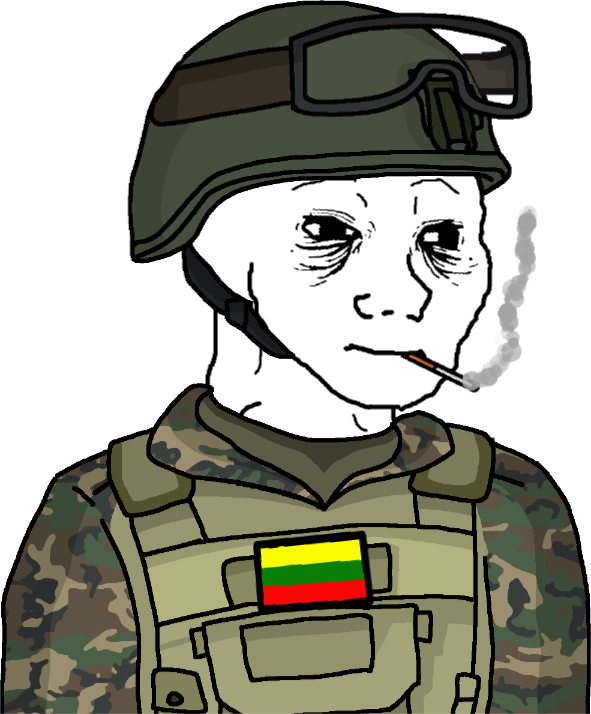
Label: 5_Doomer